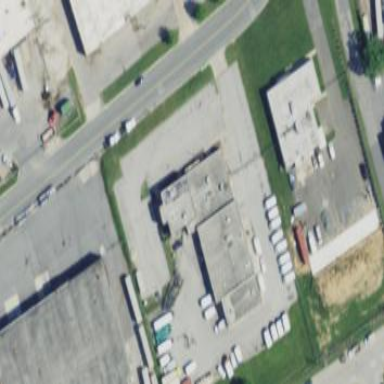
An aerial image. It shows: Commercial building.